Question: I know that this has been discussed several times in many other topics, blogs, book, youtube, etc. But, let me explain my case. I want so that when an application opens up, it shows a facebook connect button to login. After the user login, then it will bring up the tabBarView. In my app delegate I first add the MainViewController and there I had shown the facebook connect login button. Then after it's logged in it adds the tabBarViewController as it's sub view.
Now inside this tabBarViewController I want so that it has 2 tabs. The first tab people and second is map. I want to add a navBar in the people tab. So what I did in my code was the following:
'''
tabBarViewController = [[TabBarViewController alloc] init];
mvc = [[MapViewController alloc] init];
UIImage* mapIcon = [UIImage imageNamed:@"13-target.png"];
mvc.tabBarItem = [[[UITabBarItem alloc] initWithTitle:@"Map" image:mapIcon tag:0] autorelease];
tvc = [[TableViewController alloc] init];
UIImage* peopleIcon = [UIImage imageNamed:@"112-group.png"];
tvc.tabBarItem = [[[UITabBarItem alloc] initWithTitle:@"People" image:peopleIcon tag:0] autorelease];
friendsNavController = [[FriendsNavController alloc] init];
tabBarViewController.viewControllers = [NSArray arrayWithObjects: friendsNavController, tvc, mvc, nil];
tvc.userInfo = _userInfo;
[self.tabBarViewController viewWillAppear:YES];
[self.view addSubview:self.tabBarViewController.view];
'''
The result now is that I have 3 tab bar, one with a nav bar, one with a table list, and one is the map. How can I change the code so that the nav bar and the table view are in one tab bar? What am I doing wrong here?
Here's how it looks on interface builder:

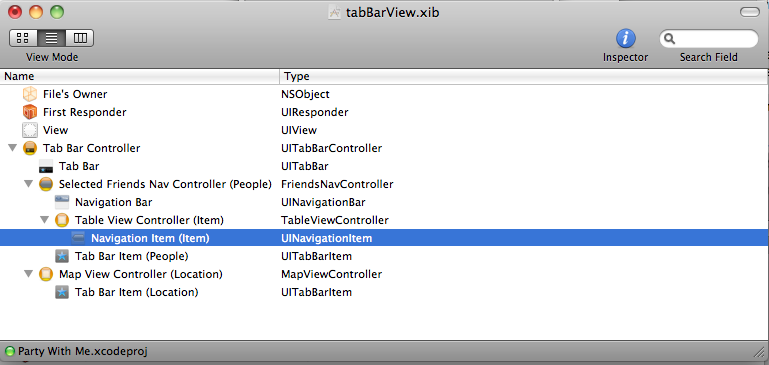
Answer: The tab bar controller's view controllers should only consist of the navigation controller and the mapViewController.
The TableViewController (tvc) will be in the navigation controller's viewControllers, not in the tabBarViewController's. Call 'initWithRootViewController:tvc' on the friendsNavController
So your array should only have 2 items (friendsNavController and mvc) for the tabBarViewControllers.
Also, this would mean that the navigationController has a tabBar item instead of the tableViewController.